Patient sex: M
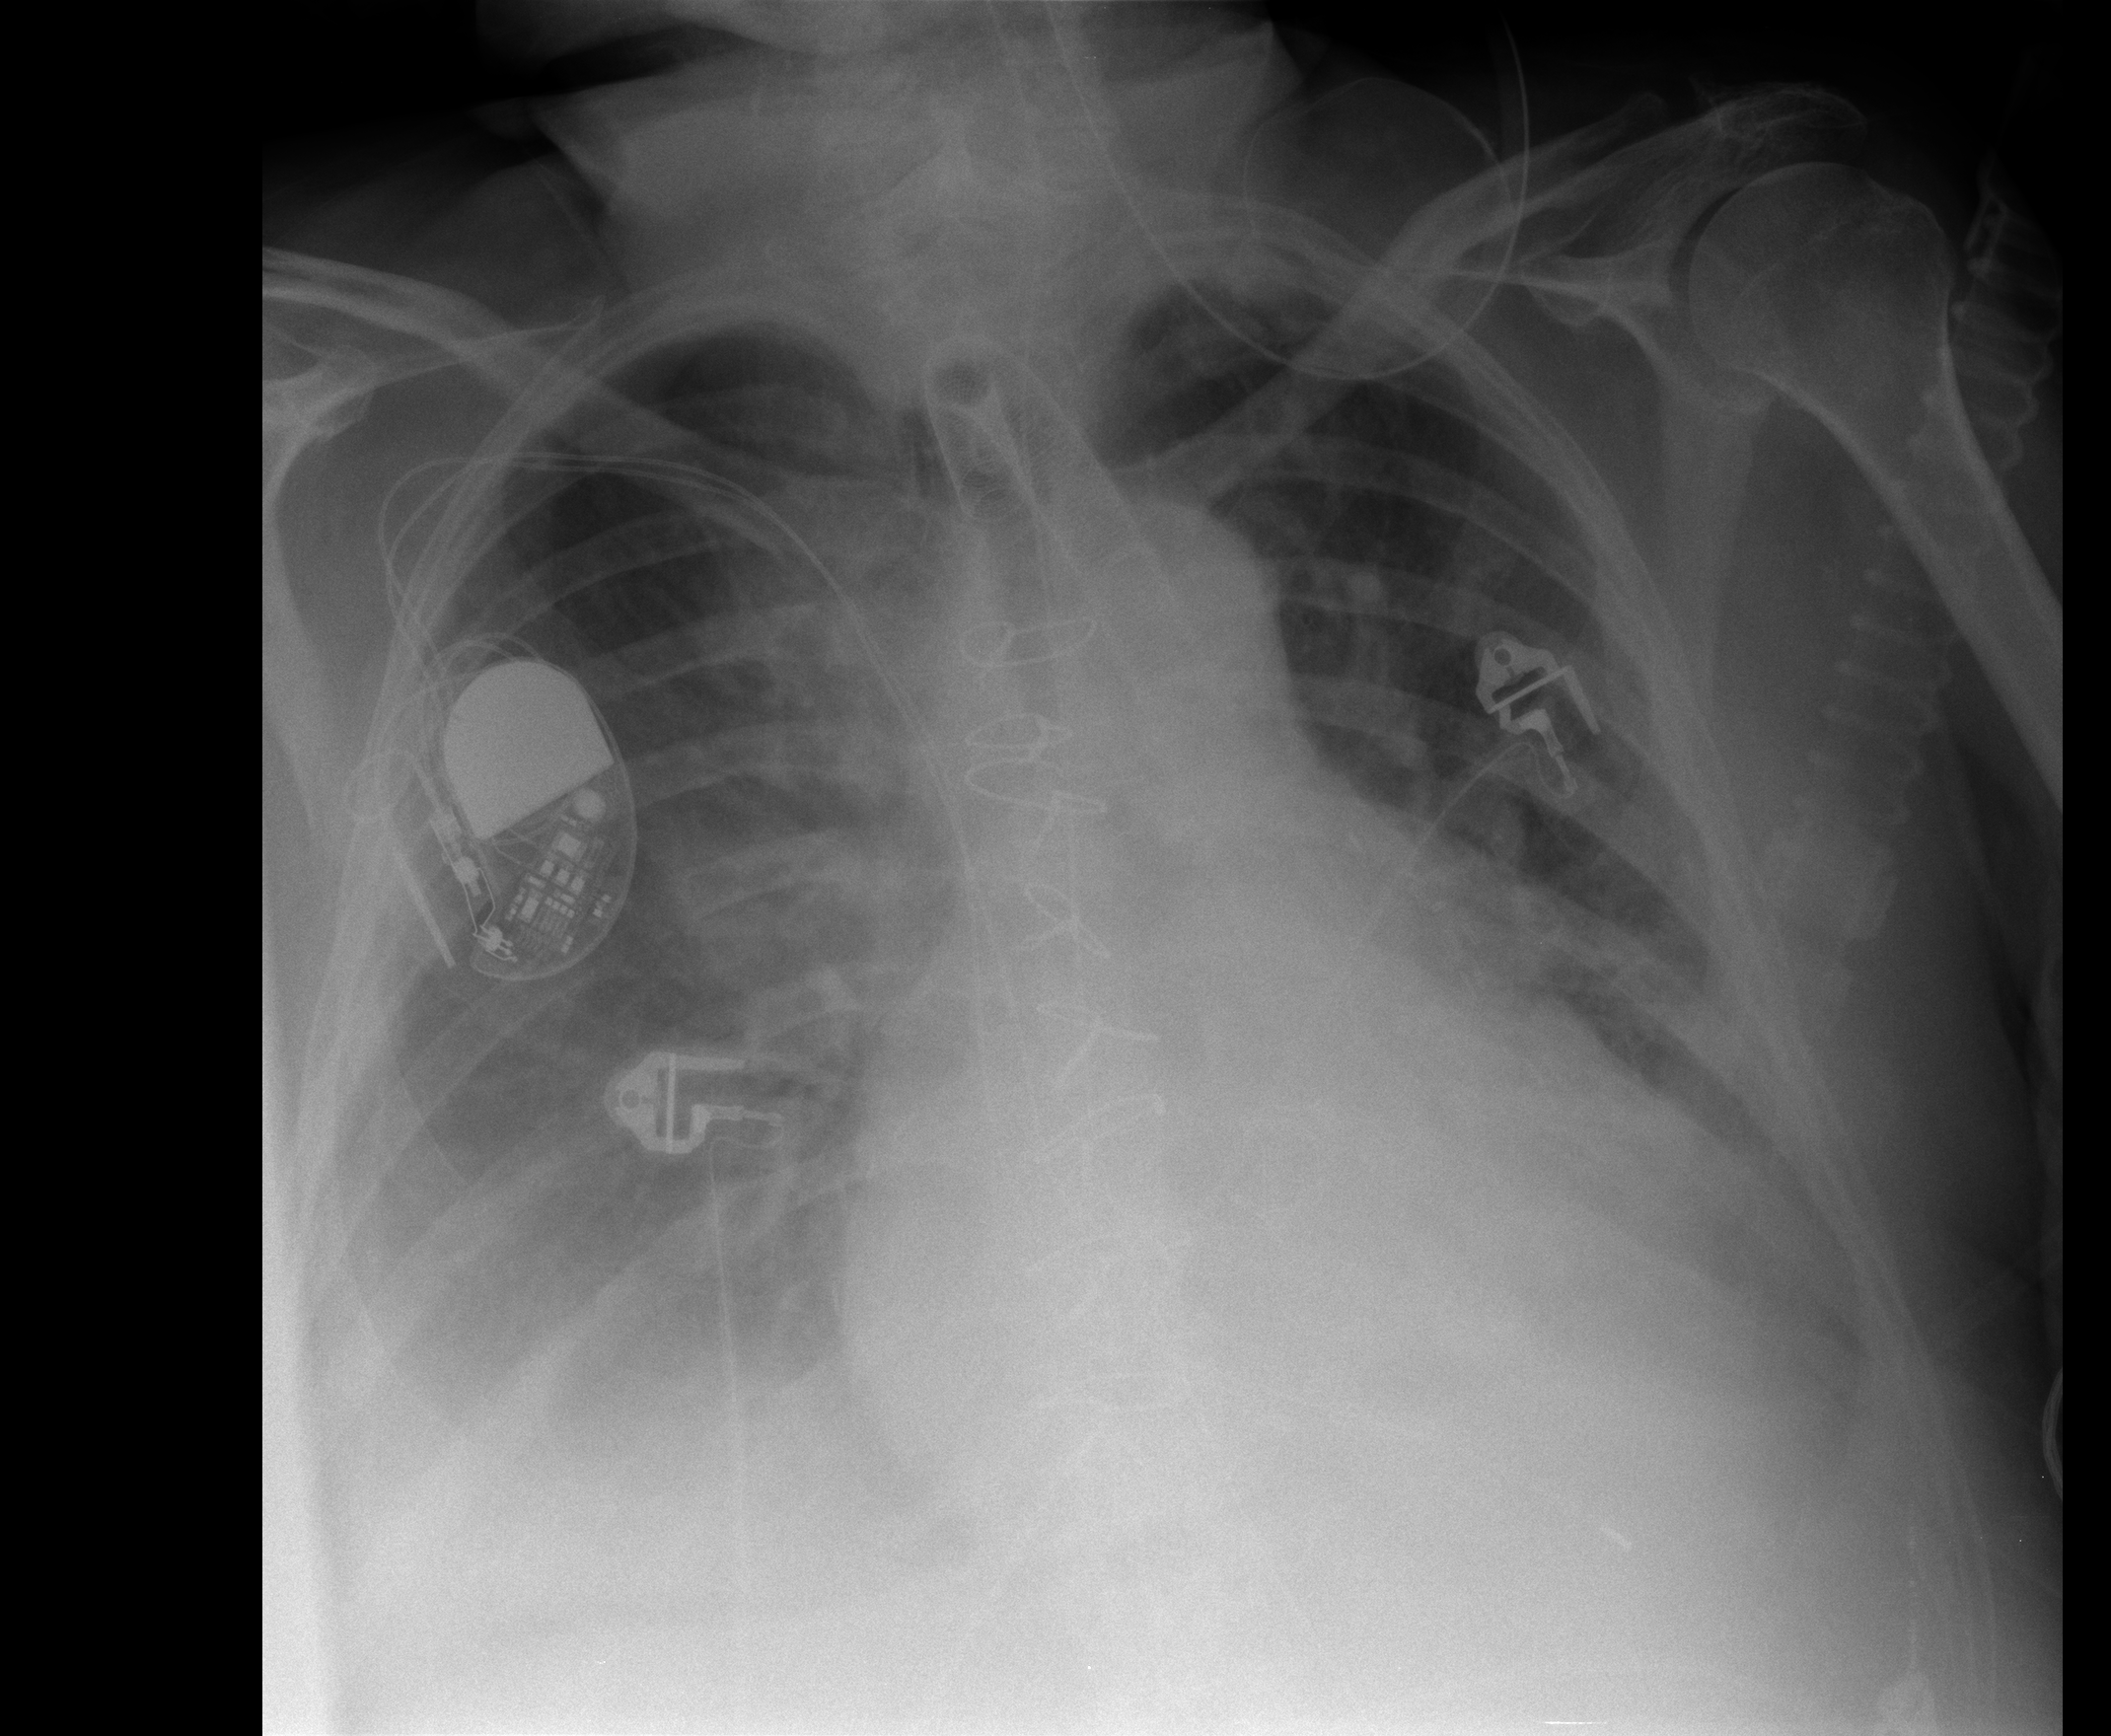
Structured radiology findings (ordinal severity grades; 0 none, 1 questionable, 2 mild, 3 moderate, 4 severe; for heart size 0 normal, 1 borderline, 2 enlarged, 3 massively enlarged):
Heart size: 2
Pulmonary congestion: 1
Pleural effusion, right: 3
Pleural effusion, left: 2
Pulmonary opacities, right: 0
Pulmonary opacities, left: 0
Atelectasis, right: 2
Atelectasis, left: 2